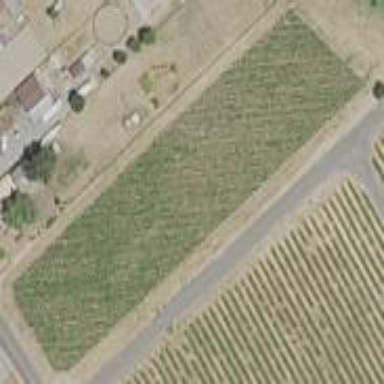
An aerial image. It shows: Vineyard with wine grapes as the main crop.